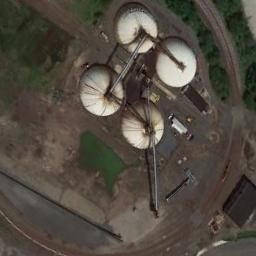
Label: storage_tank